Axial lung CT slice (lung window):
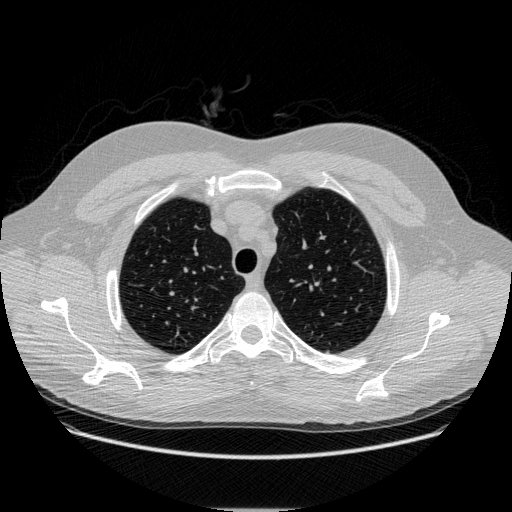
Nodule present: no